Question: '''
<!-- Active tab -->
<item android:state_selected="true" android:state_focused="false"
android:state_pressed="false" android:drawable="@drawable/tab_bg_selected" />
<!-- Inactive tab -->
<item android:state_selected="false" android:state_focused="false"
android:state_pressed="false" android:drawable="@drawable/tab_bg_unselected" />
<!-- Pressed tab -->
<item android:state_pressed="true" android:drawable="@color/transparent" />
<!-- Selected tab (using d-pad) -->
<item android:state_focused="true" android:state_selected="true"
android:state_pressed="false" android:drawable="@color/transparent" />
'''
is there a way to get the error in this kind of selector i want to use this kind o selector but i get an error in 'android:drawable="@color/transparent' i get this error when i run it

i run out of ideas to do on make it work
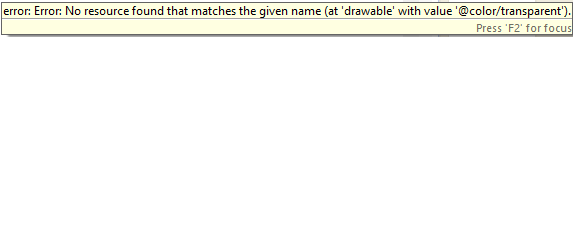
Answer: replace
'''
android:drawable="@color/transparent"
'''
with
'''
android:drawable="@android:color/transparent"
'''
You should refer to the 'android' namespace